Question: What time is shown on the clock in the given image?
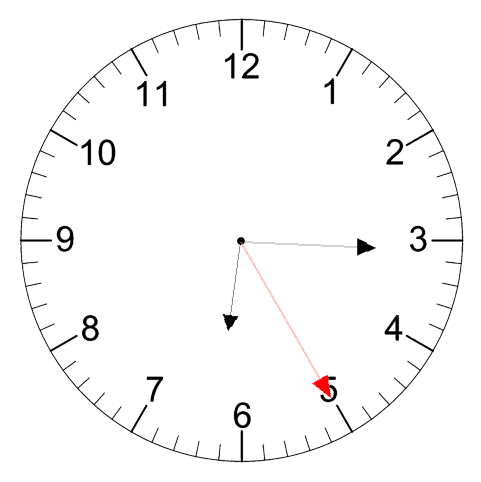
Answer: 06:15:25